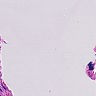
Metastatic tissue present: no